Question: On Linux (Ubuntu), when I run 'wget www.example.com/file.zip -O file.zip' I see a progress bar representing the download progress. As the picture below shows:
Is there a way in Python to retrieve ALL the information I surrounded in red ? I mean that I would love to retrieve into separate Python variables these information:
- - -
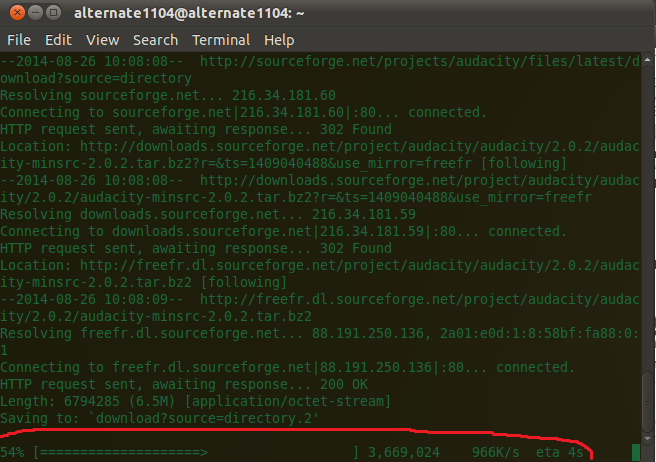
Answer: As these information are output to 'stderr', so you need to read them from sys.stderr.
We can use select to read the stderr as the output is changing.
FYI, bellow is a example:
'''
# -*- coding: utf-8 -*-
from subprocess import PIPE, Popen
import fcntl
import os
import select
import sys
proc = Popen(['wget', 'http://speedtest.london.linode.com/100MB-london.bin'], stdin = PIPE, stderr = PIPE, stdout = PIPE)
while proc.poll() == None:
fcntl.fcntl(
proc.stderr.fileno(),
fcntl.F_SETFL,
fcntl.fcntl(proc.stderr.fileno(), fcntl.F_GETFL) | os.O_NONBLOCK,
)
buf = ''
while proc.poll() == None:
readx_err = select.select([proc.stderr.fileno()], [], [], 0.1)[0]
if readx_err:
chunk = proc.stderr.read().decode('utf-8')
buf += chunk
if '
' in buf and '%' in buf and '.' in buf:
print (buf.strip().split())
buf = ''
else:
break
proc.wait()
'''